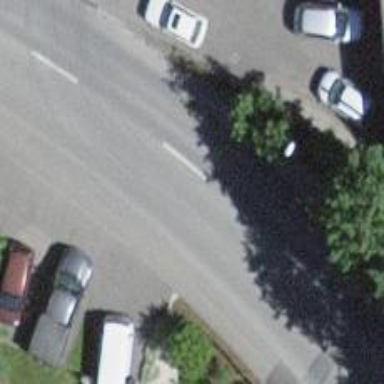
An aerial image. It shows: Tertiary road with asphalt surface. The road has cycle lane on the left side.